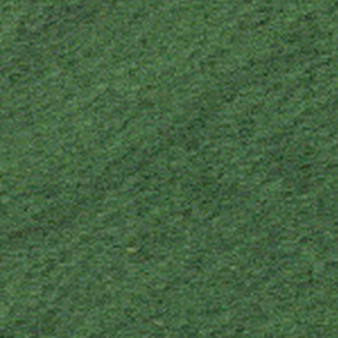
Label: other